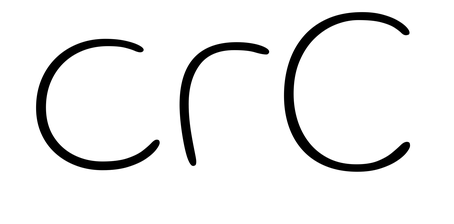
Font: Gluten_Thin